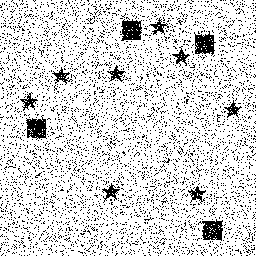
Squares: 4
Triangles: 0
Stars: 8
Total shapes: 12